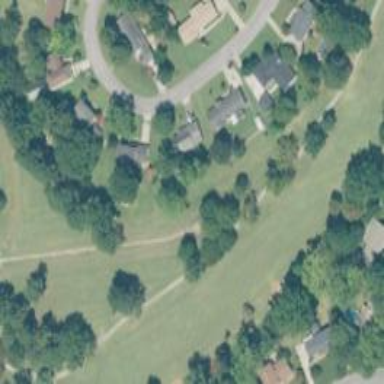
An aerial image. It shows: Grassy area designated as golf fairway.